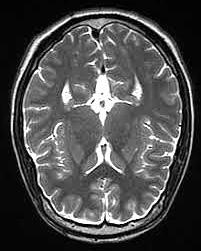
Label: notumor